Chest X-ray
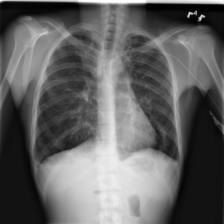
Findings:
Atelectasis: negative
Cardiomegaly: negative
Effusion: negative
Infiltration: negative
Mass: negative
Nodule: negative
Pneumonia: negative
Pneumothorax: negative
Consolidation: negative
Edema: negative
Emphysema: negative
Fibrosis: negative
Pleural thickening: negative
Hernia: negative